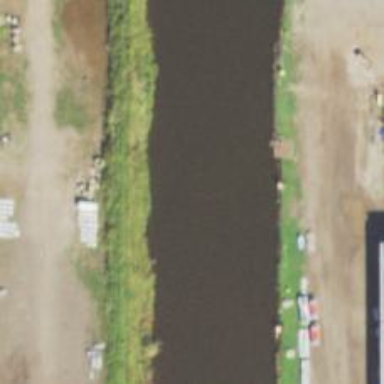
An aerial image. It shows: Dock by the waterway.